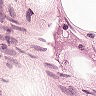
Metastatic tissue present: no